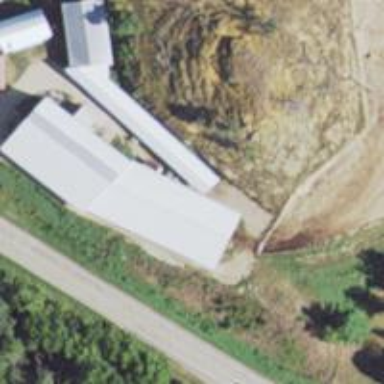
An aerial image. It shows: Silo.